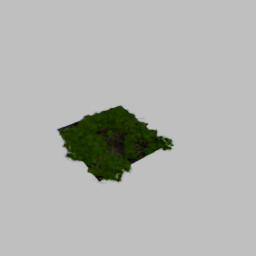
Label: nature